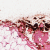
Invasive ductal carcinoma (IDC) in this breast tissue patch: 0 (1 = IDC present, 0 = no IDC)